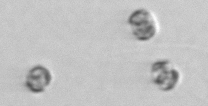
Label: Thalassiosira_sp_aff_mala